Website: home-depot
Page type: customer-info-address
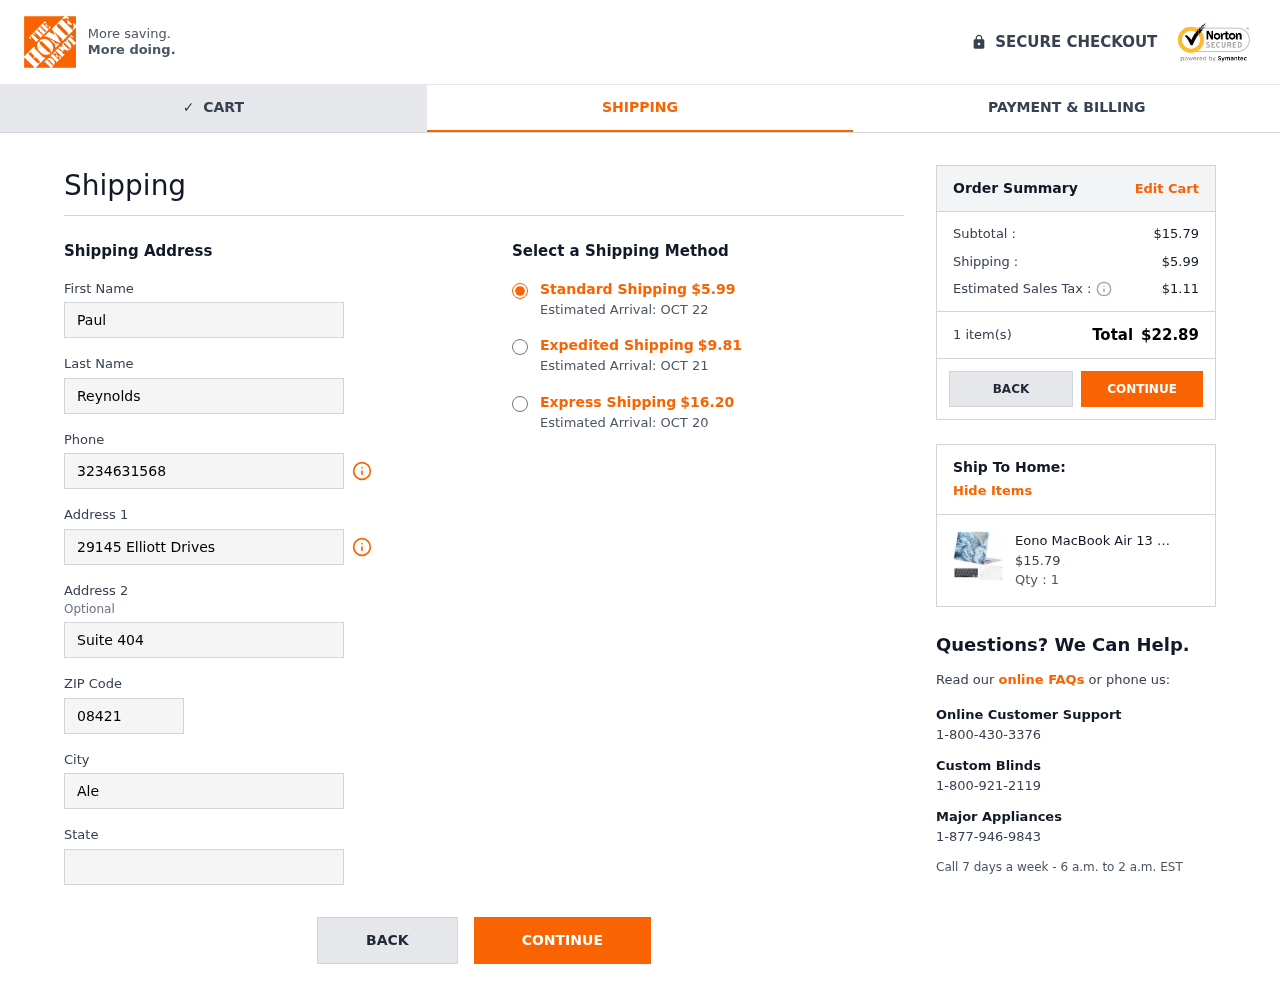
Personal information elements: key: PII_CITY
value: Alexandrafurt
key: PII_FIRSTNAME
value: Paul
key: PII_LASTNAME
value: Reynolds
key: PII_PHONE
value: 3234631568
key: PII_POSTCODE
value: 08421
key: PII_STATE
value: PW
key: PII_STREET
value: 29145 Elliott Drives
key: PII_STREET2
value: Suite 404
Product elements: key: PRODUCT1_NAME
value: Eono MacBook Air 13 Case 2010-2017 Release A1369 A1466, Plastic Hard Shell&Keyboard Cover&Screen Pro
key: PRODUCT1_PRICE
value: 15.79
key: PRODUCT1_QUANTITY
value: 1
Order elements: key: ORDER_SHIPPING_COST
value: $5.99
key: ORDER_DELIVERY_DATE
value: Estimated Arrival: OCT 22
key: ORDER_SHIPPING_COST_EXPEDITED
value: $9.81
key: ORDER_DELIVERY_DATE_EXPEDITED
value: Estimated Arrival: OCT 21
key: ORDER_SHIPPING_COST_EXPRESS
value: $16.20
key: ORDER_DELIVERY_DATE_EXPRESS
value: Estimated Arrival: OCT 20
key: ORDER_SUBTOTAL
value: $15.79
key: ORDER_TAX
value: $1.11
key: ORDER_NUM_ITEMS
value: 1 item(s)
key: ORDER_TOTAL
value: $22.89